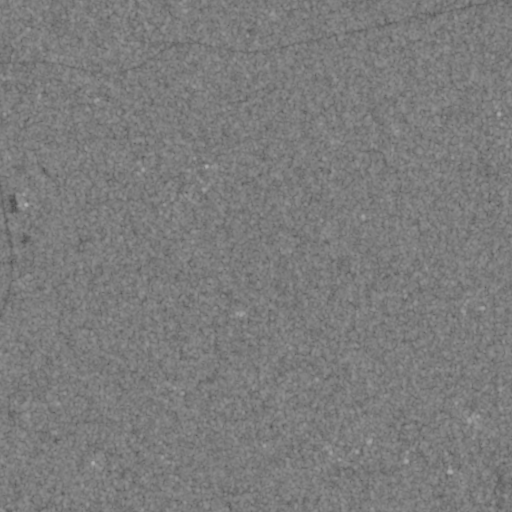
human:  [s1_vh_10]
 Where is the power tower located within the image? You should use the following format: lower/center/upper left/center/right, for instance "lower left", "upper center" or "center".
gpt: The power tower is located in the right of the image.
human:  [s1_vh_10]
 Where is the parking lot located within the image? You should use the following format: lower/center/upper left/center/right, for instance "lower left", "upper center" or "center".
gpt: There is no parking lot in the image.

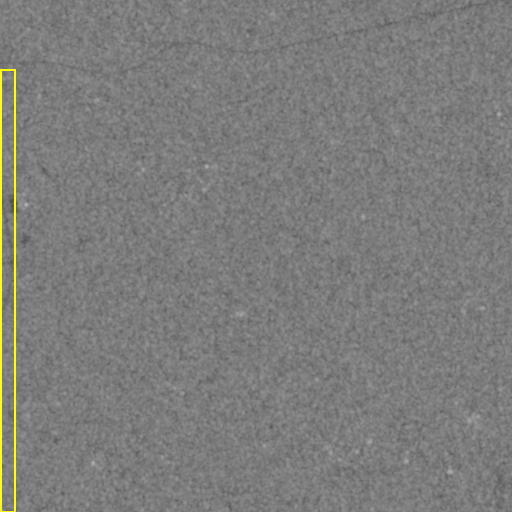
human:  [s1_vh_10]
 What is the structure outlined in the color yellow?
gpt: The structure outlined in yellow is a park.
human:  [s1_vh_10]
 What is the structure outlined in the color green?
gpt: There is no green outline.